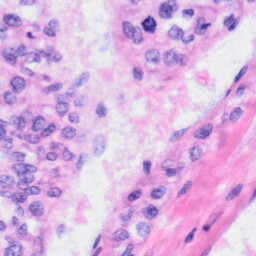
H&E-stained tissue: Liver